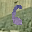
Label: 6